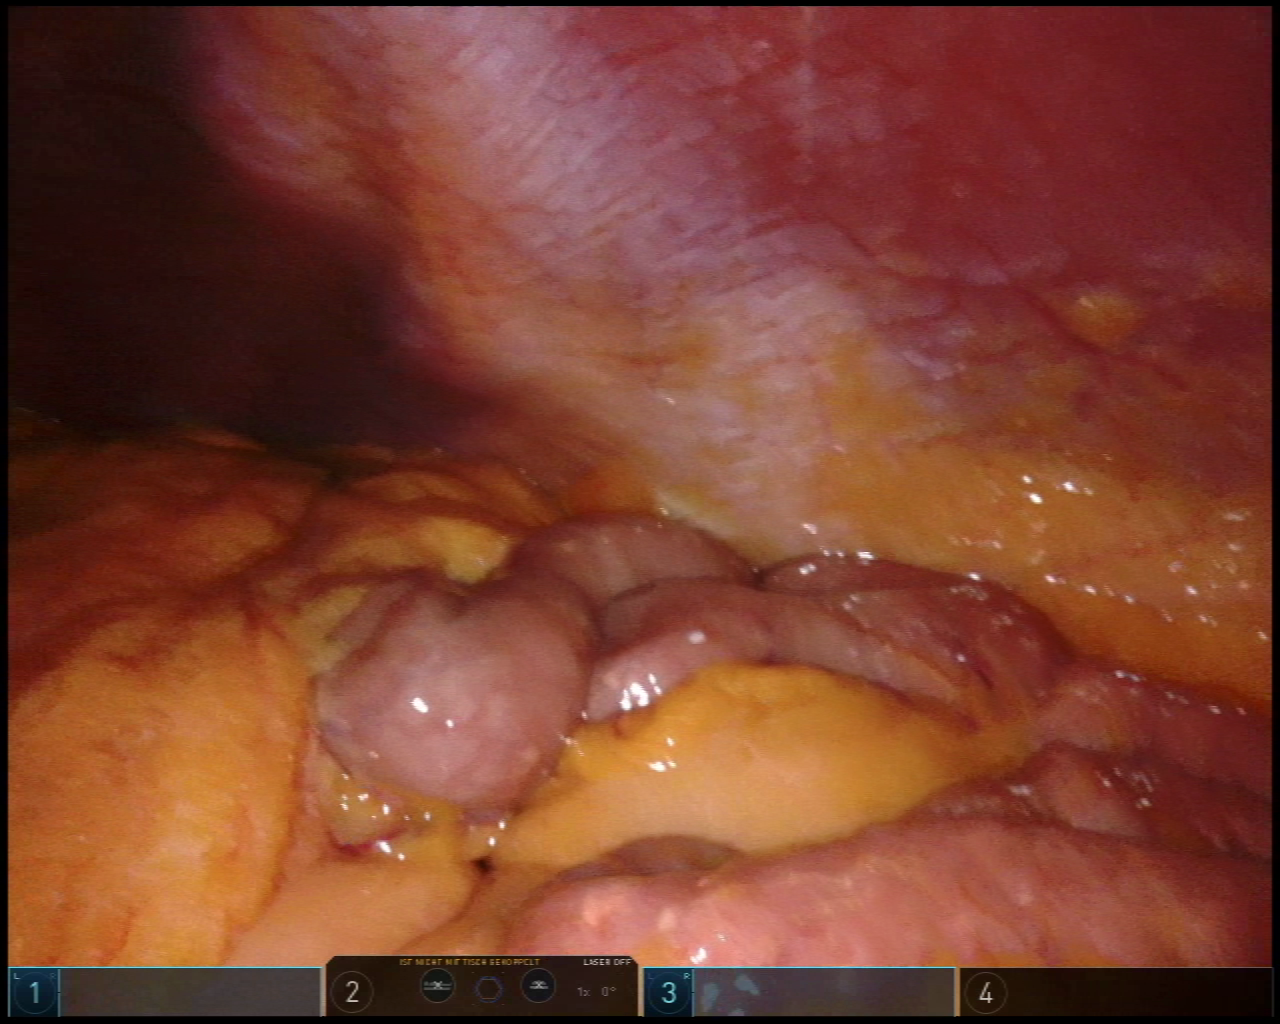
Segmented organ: abdominal_wall
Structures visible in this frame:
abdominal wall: yes
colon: no
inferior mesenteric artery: no
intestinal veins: no
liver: no
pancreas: no
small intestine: yes
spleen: no
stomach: no
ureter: no
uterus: no
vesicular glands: no